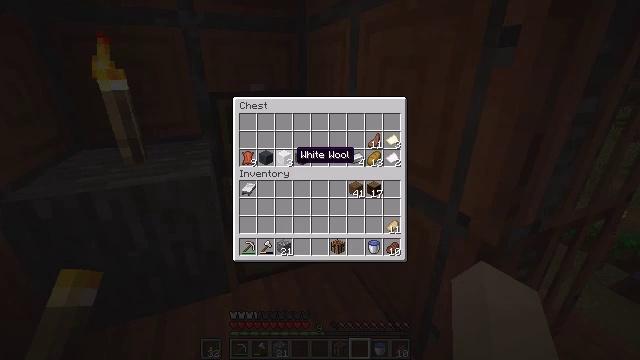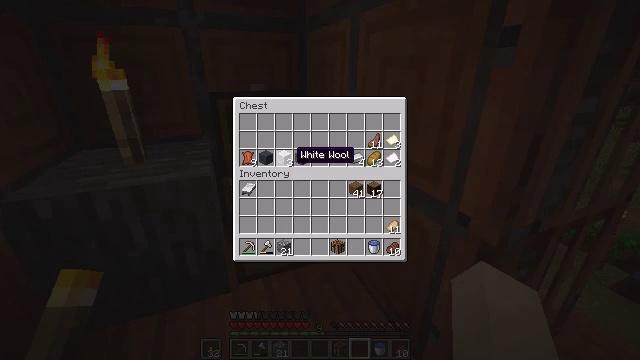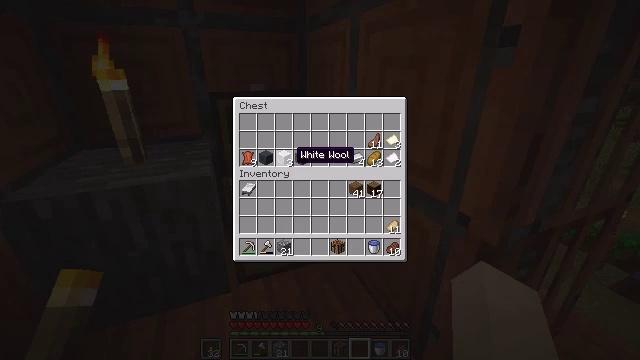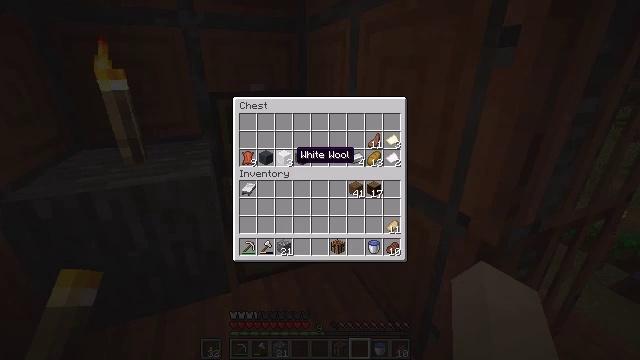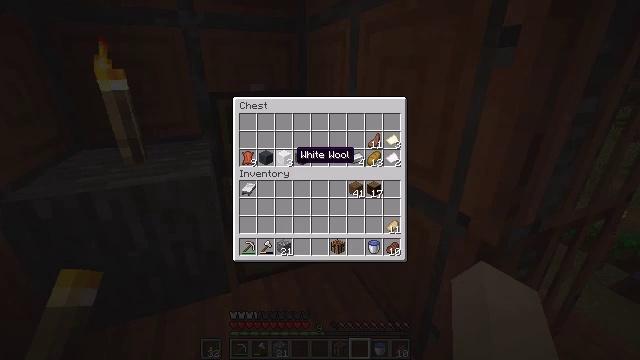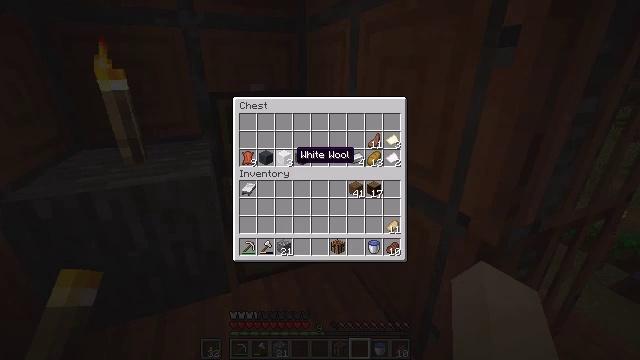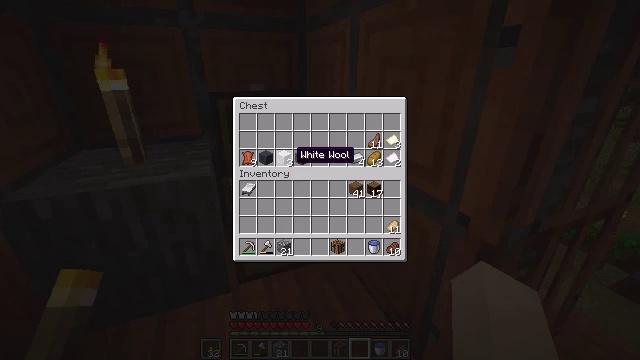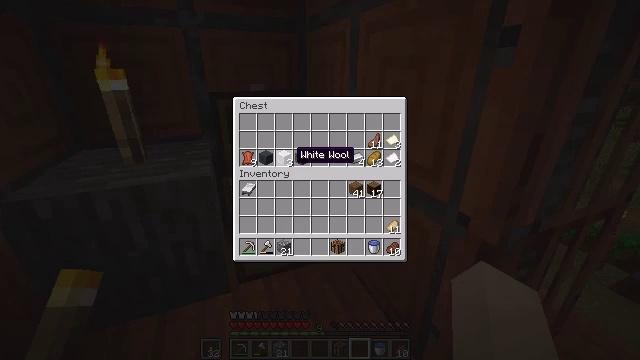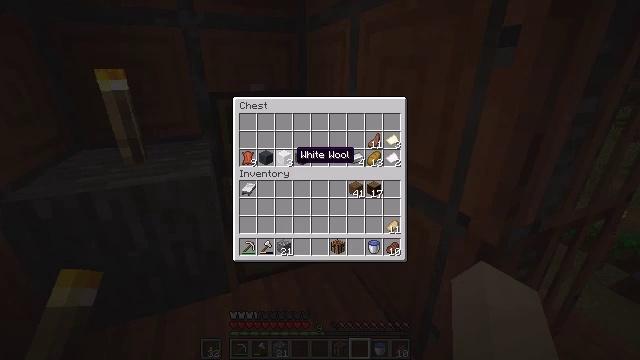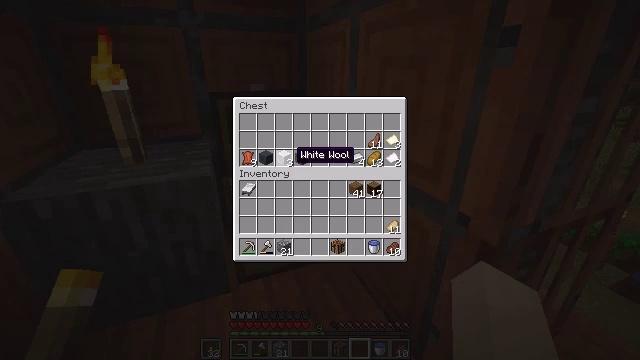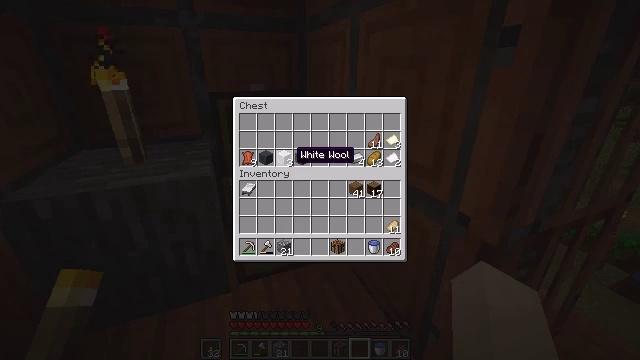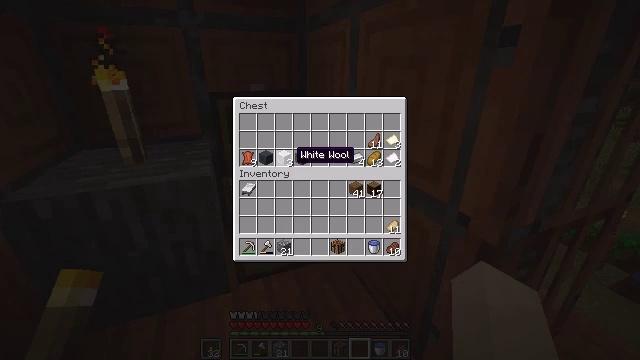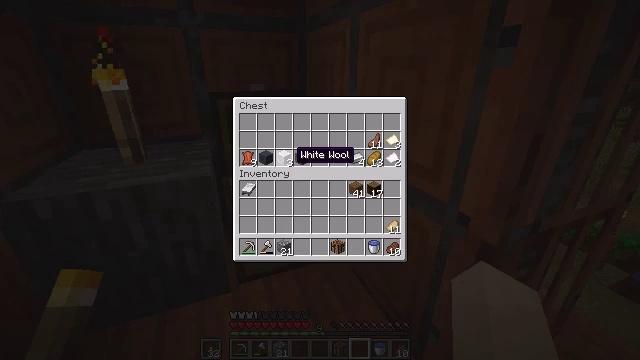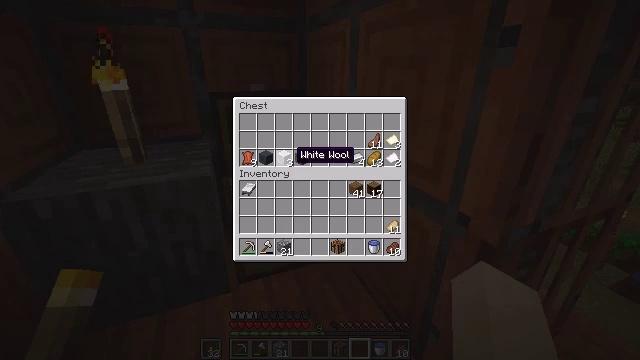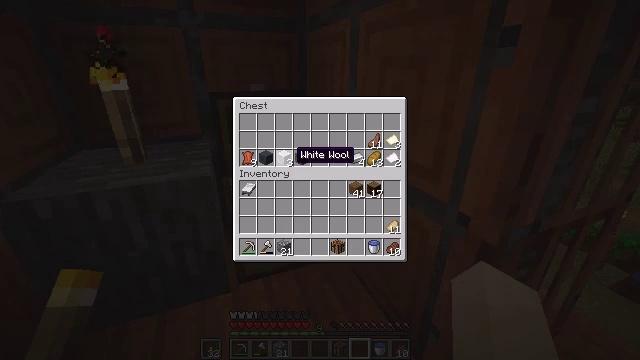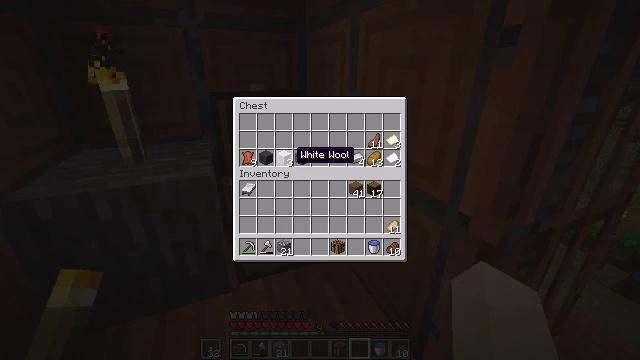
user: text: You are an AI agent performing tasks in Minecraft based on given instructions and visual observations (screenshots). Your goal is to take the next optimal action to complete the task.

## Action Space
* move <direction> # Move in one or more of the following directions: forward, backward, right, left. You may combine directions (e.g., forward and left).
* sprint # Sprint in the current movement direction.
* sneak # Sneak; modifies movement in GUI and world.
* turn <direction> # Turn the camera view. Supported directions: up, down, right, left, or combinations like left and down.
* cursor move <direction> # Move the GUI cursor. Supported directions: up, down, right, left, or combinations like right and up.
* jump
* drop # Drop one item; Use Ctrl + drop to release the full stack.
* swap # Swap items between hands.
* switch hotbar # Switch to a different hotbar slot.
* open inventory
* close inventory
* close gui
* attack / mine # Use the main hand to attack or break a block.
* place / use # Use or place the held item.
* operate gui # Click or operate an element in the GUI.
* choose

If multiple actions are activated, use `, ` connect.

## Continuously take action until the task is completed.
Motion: motion action
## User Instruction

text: Remove the acacia slab from the structure.
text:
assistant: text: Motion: no_op
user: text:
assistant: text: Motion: no_op
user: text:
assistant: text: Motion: no_op
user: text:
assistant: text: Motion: no_op
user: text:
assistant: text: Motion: no_op
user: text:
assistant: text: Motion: no_op
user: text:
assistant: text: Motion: no_op
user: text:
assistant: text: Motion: no_op
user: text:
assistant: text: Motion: no_op
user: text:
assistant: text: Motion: no_op
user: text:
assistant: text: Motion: no_op
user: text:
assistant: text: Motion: no_op
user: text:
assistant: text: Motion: no_op
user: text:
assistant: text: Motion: no_op
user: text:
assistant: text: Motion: no_op
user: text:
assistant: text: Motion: no_op
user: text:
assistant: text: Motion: no_op
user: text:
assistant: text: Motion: no_op
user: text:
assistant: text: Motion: no_op
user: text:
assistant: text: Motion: no_op
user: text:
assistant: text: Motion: no_op
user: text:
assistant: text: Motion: no_op
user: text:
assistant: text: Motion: no_op
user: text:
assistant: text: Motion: no_op
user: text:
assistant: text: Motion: no_op
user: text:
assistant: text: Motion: no_op
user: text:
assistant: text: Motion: no_op
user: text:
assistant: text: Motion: no_op
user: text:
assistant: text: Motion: cursor move left and down
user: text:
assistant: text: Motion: cursor move down